Question: My plist file:
'''
NSArray *documentPaths = NSSearchPathForDirectoriesInDomains(NSCachesDirectory, NSUserDomainMask, YES);
NSString *path = [[documentPaths lastObject] stringByAppendingPathComponent:@"data.plist"];
dict = [NSDictionary dictionaryWithContentsOfFile:path];
'''
loop through Array, adding annotations and calculate distance:
'''
ann = [dict objectForKey:@"Blue"];
[resultArray addObject:@"Blue"];
for(int i = 0; i < [ann count]; i++) {
NSString *coordinates = [[ann objectAtIndex:i] objectForKey:@"Coordinates"];
double realLatitude = [[[coordinates componentsSeparatedByString:@","] objectAtIndex:1] doubleValue];
double realLongitude = [[[coordinates componentsSeparatedByString:@","] objectAtIndex:0] doubleValue];
MyAnnotation *myAnnotation = [[MyAnnotation alloc] init];
CLLocationCoordinate2D theCoordinate;
theCoordinate.latitude = realLatitude;
theCoordinate.longitude = realLongitude;
myAnnotation.coordinate=CLLocationCoordinate2DMake(realLatitude,realLongitude);
myAnnotation.title = [[ann objectAtIndex:i] objectForKey:@"Name"];
myAnnotation.subtitle = [[ann objectAtIndex:i] objectForKey:@"Address"];
myAnnotation.icon = [[ann objectAtIndex:0] objectForKey:@"Icon"];
[mapView addAnnotation:myAnnotation];
[annotations addObject:myAnnotation];
CLLocation *pinLocation = [[CLLocation alloc]
initWithLatitude:realLatitude
longitude:realLongitude];
CLLocation *userLocation = [[CLLocation alloc]
initWithLatitude:mapView.userLocation.coordinate.latitude
longitude:mapView.userLocation.coordinate.longitude];
CLLocationDistance distance = [pinLocation distanceFromLocation:userLocation];
NSLog(@"Distance: %4.0f m.", distance);
}
'''
My plist structure:

Now I need to add for all 'Dictionaries' in "Blue" 'Array' new 'Key' named "Distance" with 'string'
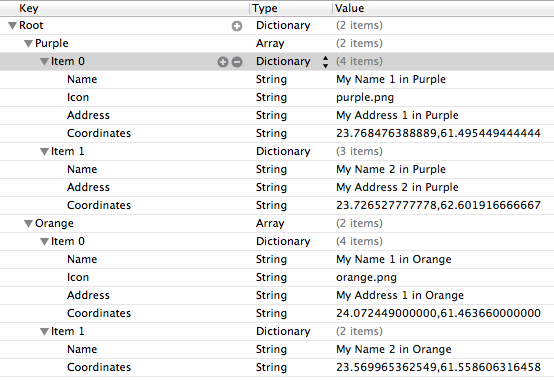
Answer: You can Write these Lines inside your for() loop :
'''
NSString *dist = [NSString stringWithFormat:@"%4.0f m.", distance];
NSMutableDictionary *inDict = [[NSMutableDictionary alloc] init];
inDict = [ann objectAtIndex:i];
[inDict setValue:dist forKey:@"Distance"];
'''
GoodLuck !!!